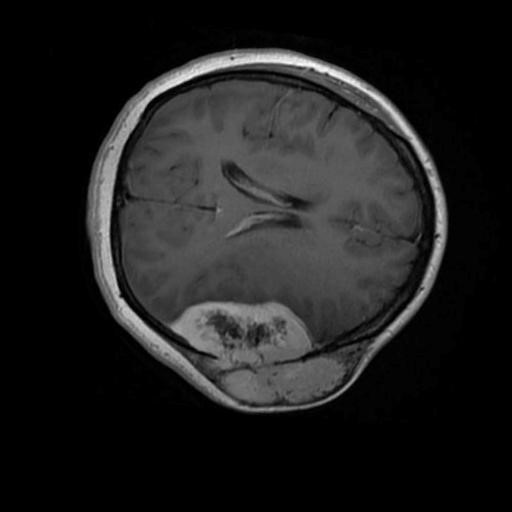
Label: brain_menin